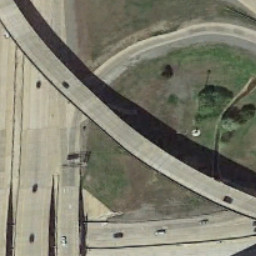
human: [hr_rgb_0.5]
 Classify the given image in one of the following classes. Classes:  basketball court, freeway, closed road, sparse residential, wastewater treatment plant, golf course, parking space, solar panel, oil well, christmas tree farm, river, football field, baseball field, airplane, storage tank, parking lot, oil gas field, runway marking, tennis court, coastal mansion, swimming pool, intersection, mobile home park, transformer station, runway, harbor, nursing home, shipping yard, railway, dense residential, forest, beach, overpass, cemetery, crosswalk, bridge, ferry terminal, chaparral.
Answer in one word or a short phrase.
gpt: overpass